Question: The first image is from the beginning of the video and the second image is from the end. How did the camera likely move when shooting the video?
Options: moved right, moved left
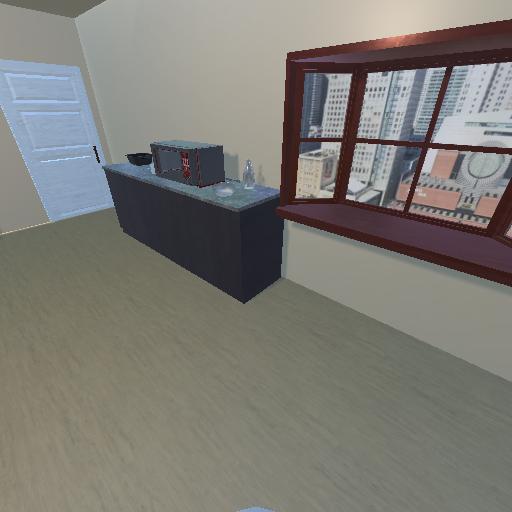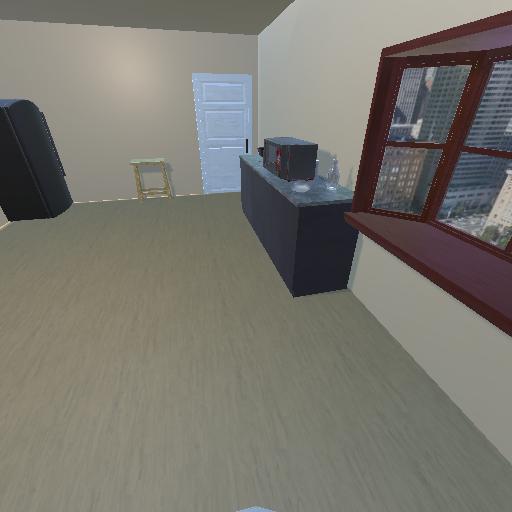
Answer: moved right